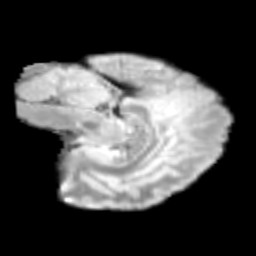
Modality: T2w
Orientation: sagittal
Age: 11
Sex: male
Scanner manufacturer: siemens
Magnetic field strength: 3 T
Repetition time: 3.8 s
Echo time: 0.07 s